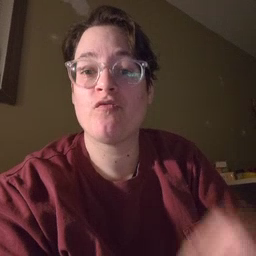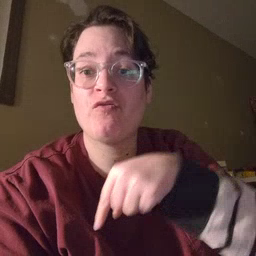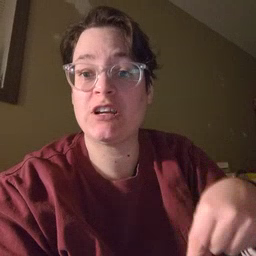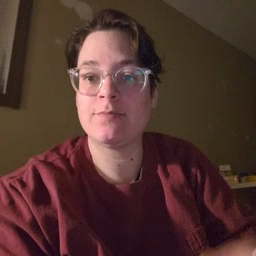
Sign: feet